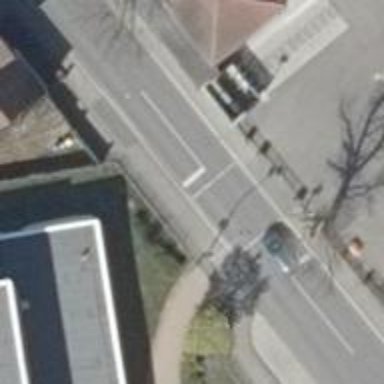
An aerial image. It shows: Traffic signals at road crossing.